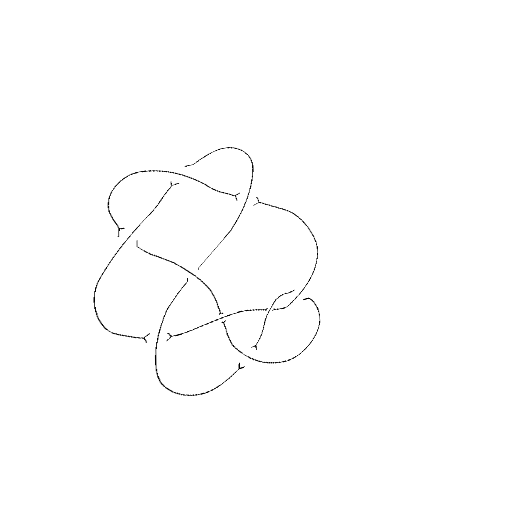
Crossing number: 9